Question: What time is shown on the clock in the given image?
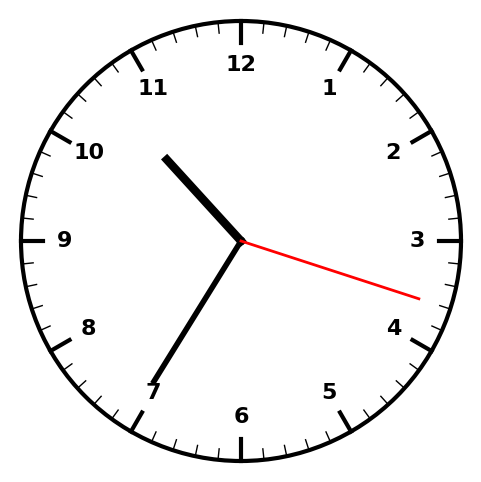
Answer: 10:35:18